Interaction volume radius: 5 \u00c5
Interaction volume height: 20 \u00c5
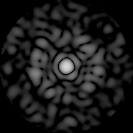
Disorder parameter: 0.8523